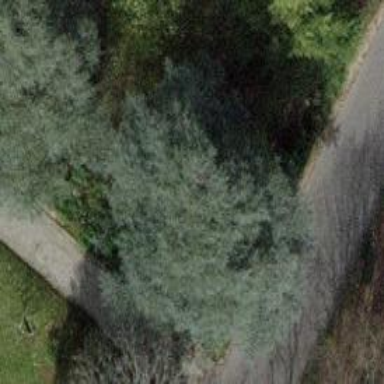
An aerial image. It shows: Evergreen needle-leaved tree.